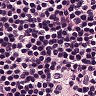
Metastatic tissue present: no